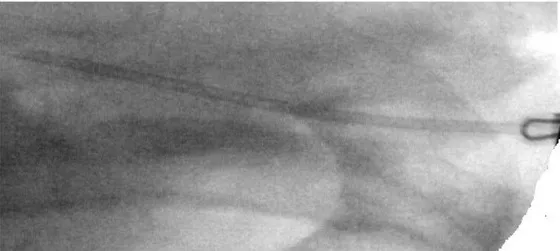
A micropuncture access set was used to puncture through the soft tissues on the lateral pectoral region into a thoraco-acromial vein branch which had been exposed laterally on the subclavian vein. A snare device was passed through an 8-French sheath to engage and remove the needle.
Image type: radiology (x_ray)